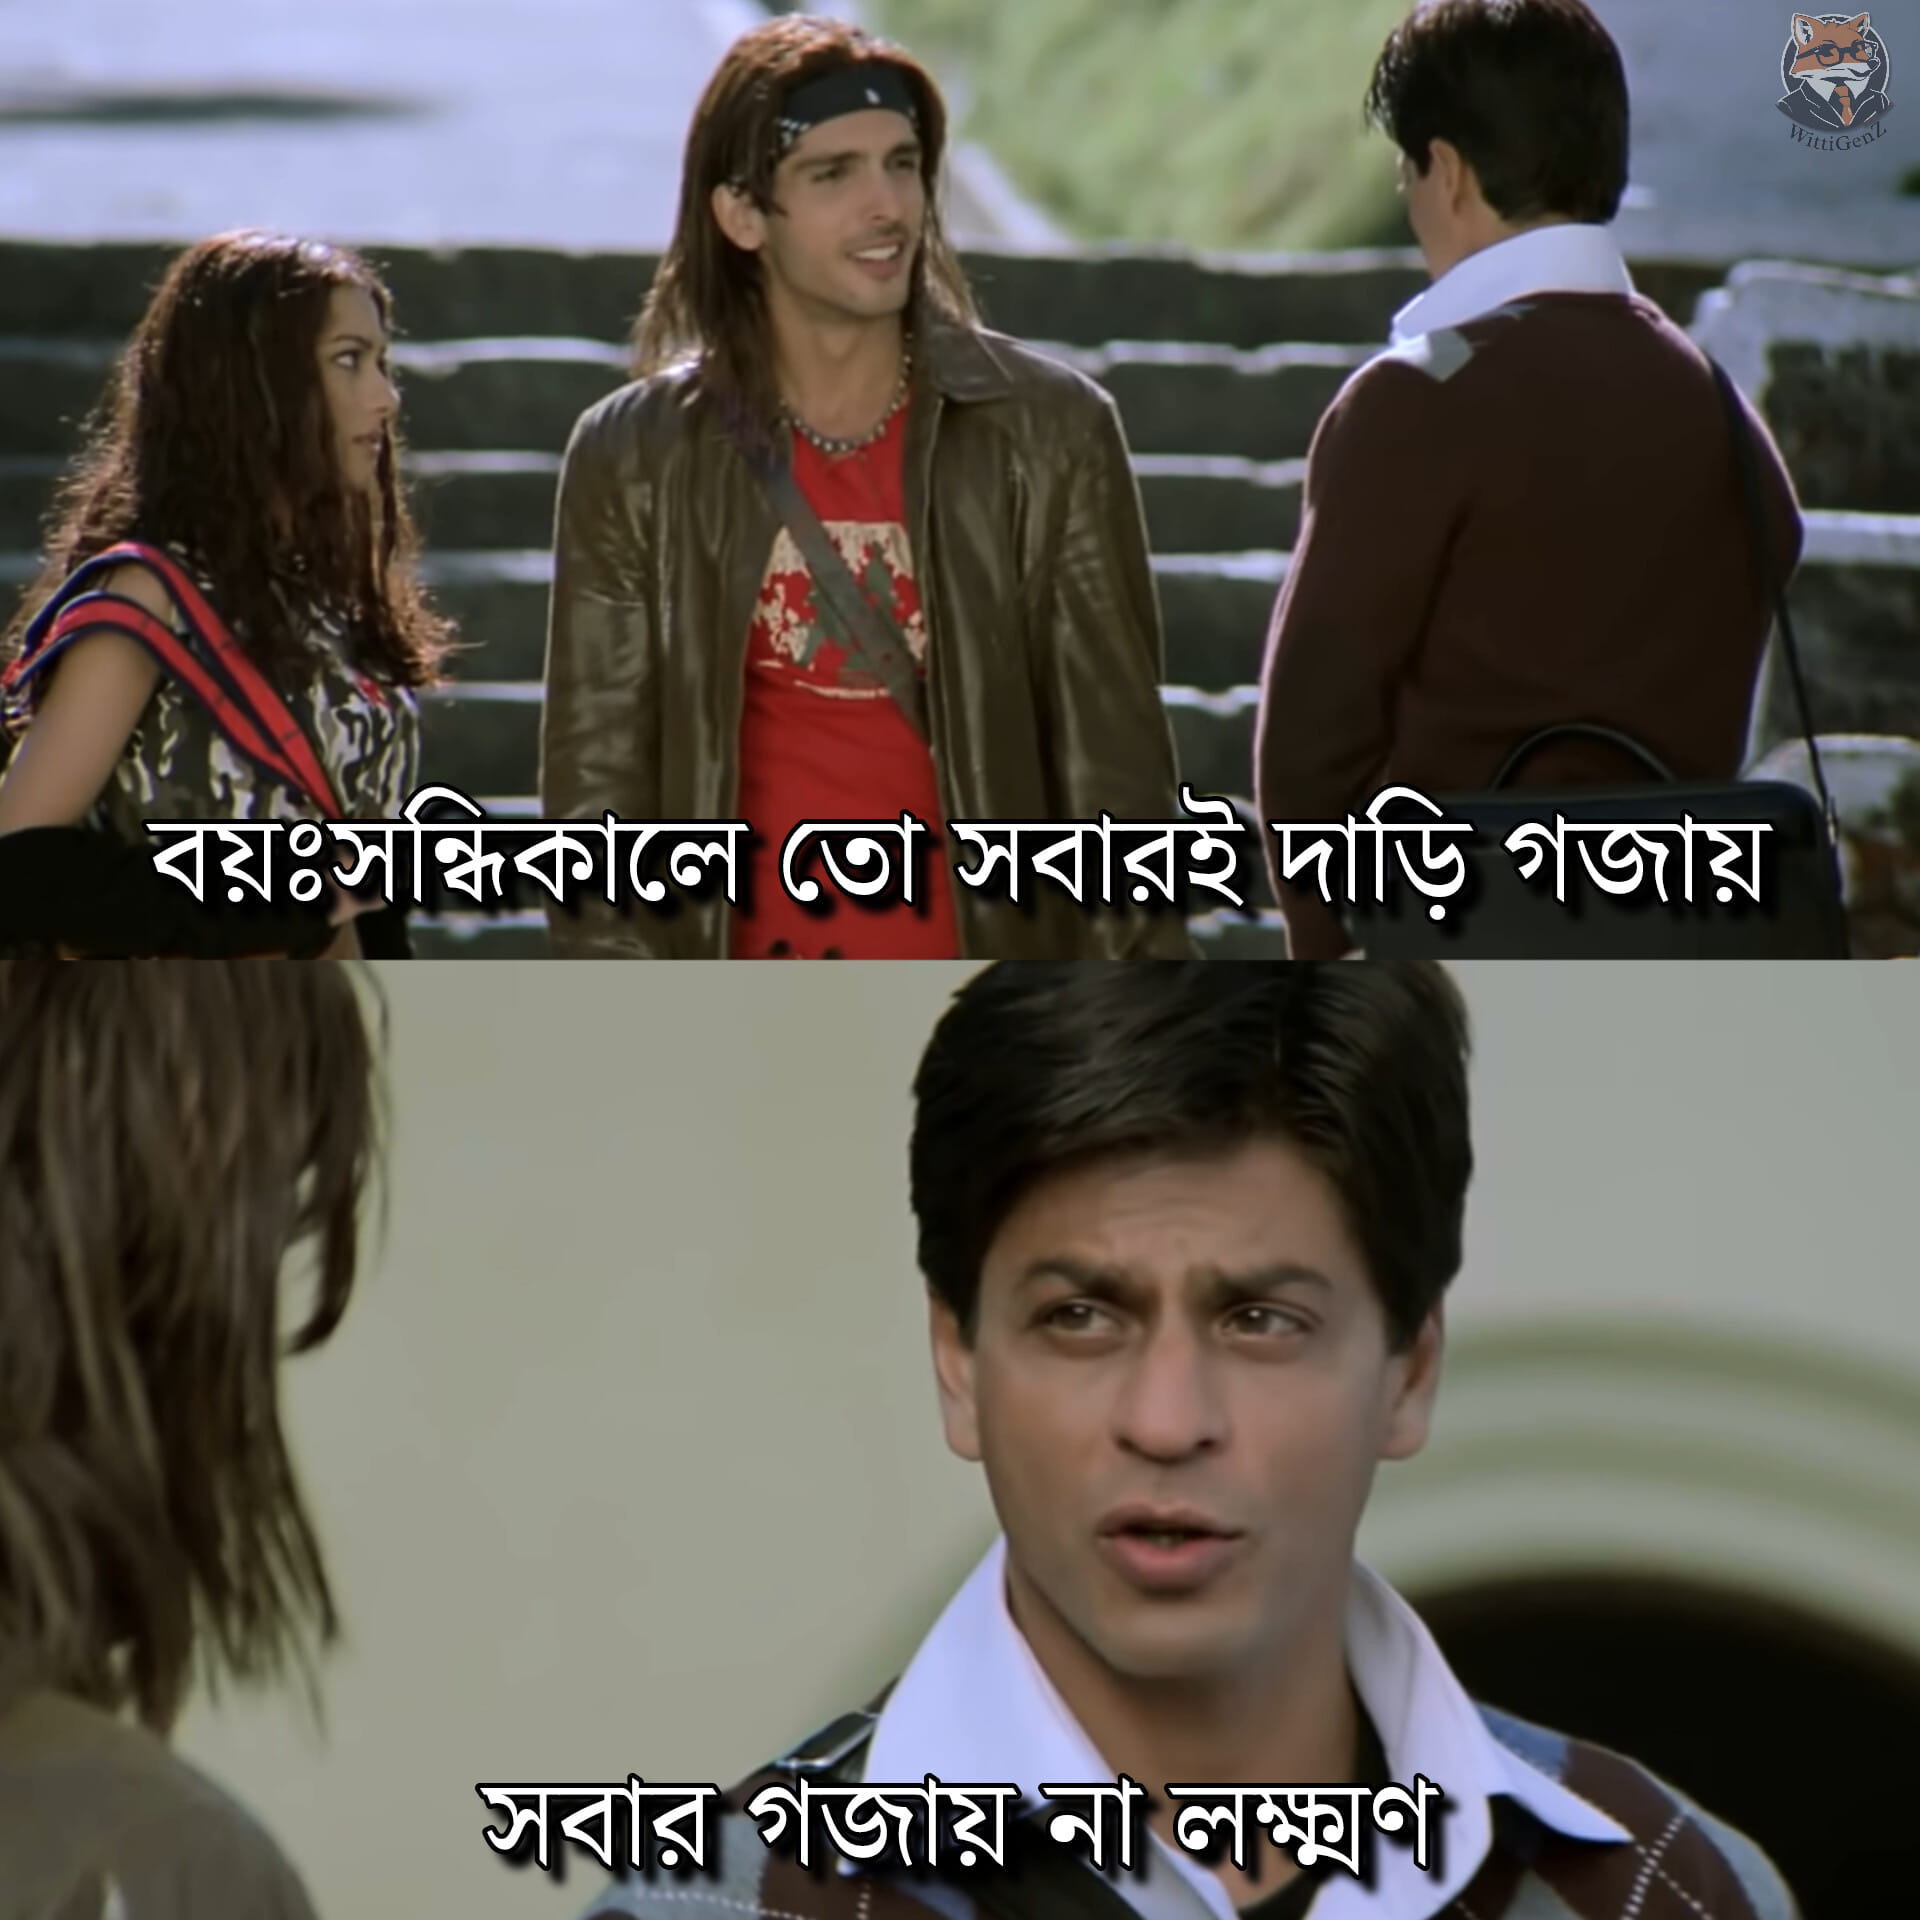
Text: বয়ঃসন্ধিকালে তো সবারই দাড়ি গজায় সবার গজায় না লক্ষ্মণ
Label: Non Hate